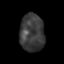
Tissue: skin
Cell type: Epithelial cells
Senescence score: 0.2538
Nuclear area (px): 898
Mean DAPI intensity: 59.174